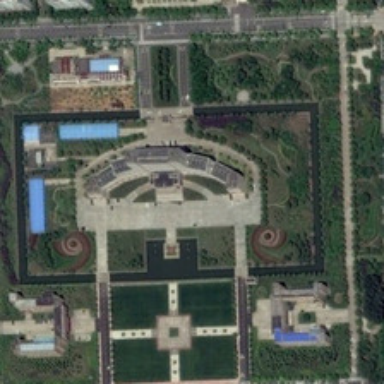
The square with some halls and lawns is in a rectangular region shich is in the middle of the forest .